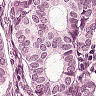
Metastatic tissue present: yes